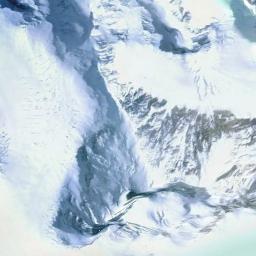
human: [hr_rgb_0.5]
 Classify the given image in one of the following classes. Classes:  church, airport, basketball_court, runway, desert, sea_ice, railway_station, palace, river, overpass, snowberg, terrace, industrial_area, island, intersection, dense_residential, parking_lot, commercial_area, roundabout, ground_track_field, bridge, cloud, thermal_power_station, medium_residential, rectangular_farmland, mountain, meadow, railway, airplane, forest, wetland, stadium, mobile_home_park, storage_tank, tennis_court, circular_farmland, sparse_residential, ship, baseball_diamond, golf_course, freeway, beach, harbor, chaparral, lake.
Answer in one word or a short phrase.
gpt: snowberg